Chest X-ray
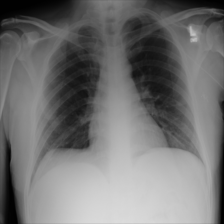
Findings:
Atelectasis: negative
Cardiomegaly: negative
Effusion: negative
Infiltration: negative
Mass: negative
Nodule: negative
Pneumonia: negative
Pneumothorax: negative
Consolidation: negative
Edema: negative
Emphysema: negative
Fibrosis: negative
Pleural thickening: negative
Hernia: negative